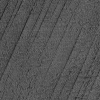
Atmospheric dust classification: not_dusty